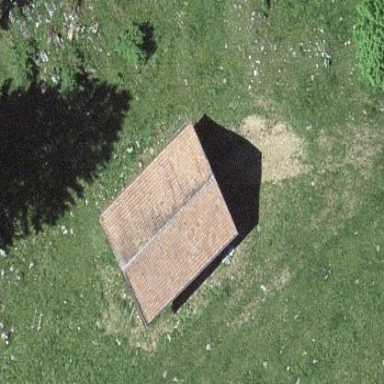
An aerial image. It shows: Cabin.